Question: Working on a SQL query here, I have an ID column that I created and I want to be able to take the max ID number and show the 12 behind it. See picture. I want to show Row 20-8 and everything above 8, dismiss. Can someone help me with an orderby or between statement?
Thanks

my sql query:
SELECT TOP (100) PERCENT ROW_NUMBER() OVER (ORDER BY FiscalYear, FiscalMonth) as ID,FiscalYear, FiscalMonth, SUM(STDCOST) AS STDCost, Concat
FROM dbo.[13568]
GROUP BY FiscalYear, FiscalMonth, Concat
ORDER BY FiscalYear, FiscalMonth
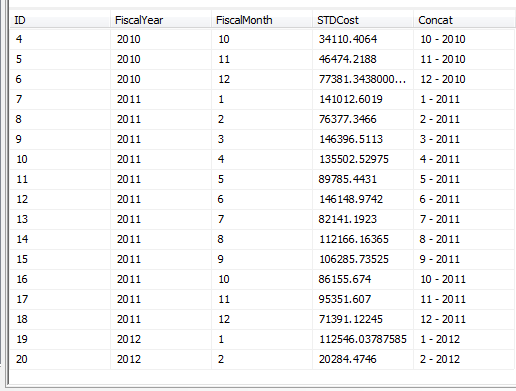
Answer: Am I missing something?
'''
SELECT * FROM (
SELECT TOP 13 ROW_NUMBER() OVER (ORDER BY FiscalYear, FiscalMonth) as ID
,FiscalYear
,FiscalMonth
,SUM(STDCOST) AS STDCost
,Concat
FROM dbo.[13568]
GROUP BY FiscalYear, FiscalMonth, Concat
ORDER BY FiscalYear DESC, FiscalMonth DESC
) AS X
ORDER BY FiscalYear, FiscalMonth
'''